Aerial crown-view tile of a tropical tree (Barro Colorado Island, Panama), acquired 20250915:
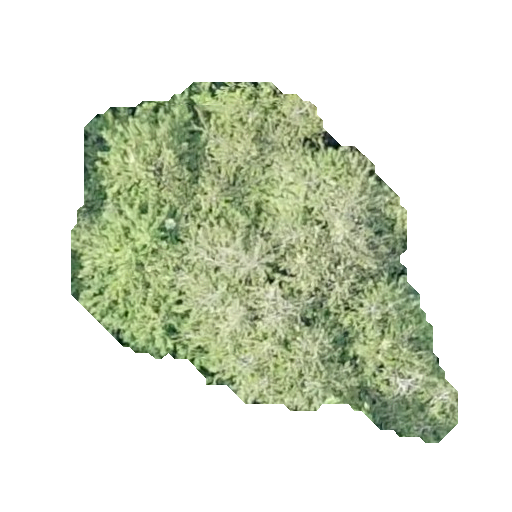
Species: Quararibea stenophylla
GBIF accepted scientific name: Quararibea stenophylla
Crown area: 133.159 m²